Field crop: maize
Growth stage: 2
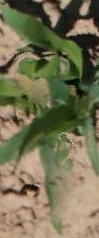
Species: maize